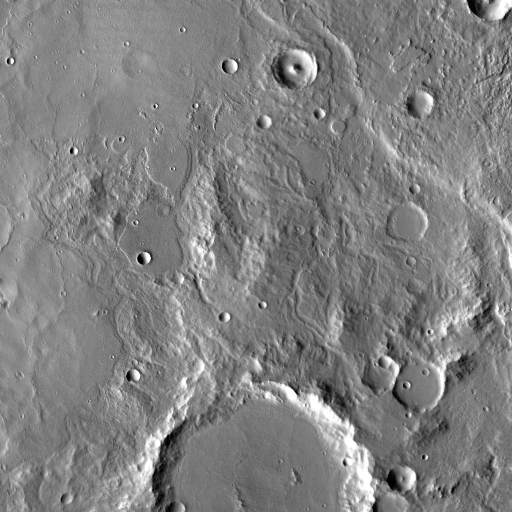
Crater classes present: Background, Other, Buried, Secondary